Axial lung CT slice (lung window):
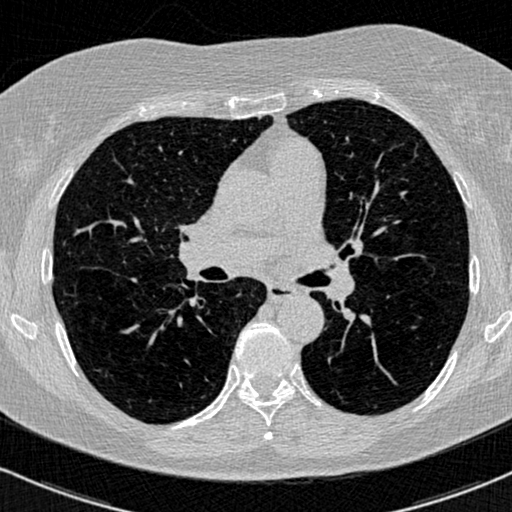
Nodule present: no